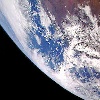
Label: cloud